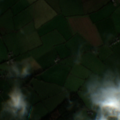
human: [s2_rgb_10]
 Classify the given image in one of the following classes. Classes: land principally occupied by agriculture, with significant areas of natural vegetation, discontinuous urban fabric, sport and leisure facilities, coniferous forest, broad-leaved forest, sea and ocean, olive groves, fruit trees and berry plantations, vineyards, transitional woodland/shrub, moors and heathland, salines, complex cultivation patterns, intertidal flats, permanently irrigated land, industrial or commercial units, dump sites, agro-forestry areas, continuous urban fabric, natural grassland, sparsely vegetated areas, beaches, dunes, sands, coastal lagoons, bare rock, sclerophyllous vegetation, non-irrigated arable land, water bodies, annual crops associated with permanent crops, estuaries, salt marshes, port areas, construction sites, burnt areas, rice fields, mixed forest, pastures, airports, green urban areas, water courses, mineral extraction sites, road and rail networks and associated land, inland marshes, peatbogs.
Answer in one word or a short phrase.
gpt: non-irrigated arable land, pastures, coniferous forest